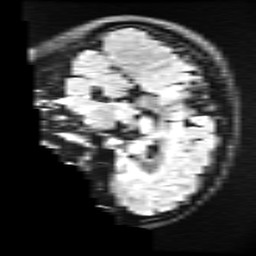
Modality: FLAIR
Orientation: sagittal
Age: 21
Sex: female
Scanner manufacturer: ge
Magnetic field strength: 3 T
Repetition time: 11 s
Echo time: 0.1497 s